Question: I got a layout, where I need to draw line between two sub views (between the two centers), but witouth the line overlapping the views themself
I succeeded draw line between the two centers using:
'''
final int lineStartX = ((LayoutParams) viewA.getLayoutParams()).leftMargin + (viewA.getMeasuredWidth() / 2);
final int lineStartY = ((LayoutParams) viewA.getLayoutParams()).topMargin + (viewA.getMeasuredHeight() / 2);
final int lineEndX = ((LayoutParams) viewB.getLayoutParams()).leftMargin + (viewB.getMeasuredWidth() / 2);
final int lineEndY = ((LayoutParams) viewB.getLayoutParams()).topMargin + (viewB.getMeasuredHeight() / 2);
canvas.drawLine(lineStartX, lineStartY, lineEndX, lineEndY, mLinePaint);
'''
But the line is visible on the views area also.
Drawing the views on the line is not considered as solution, because the views background should be transparent
How do I achieve that?
Thanks in advance!

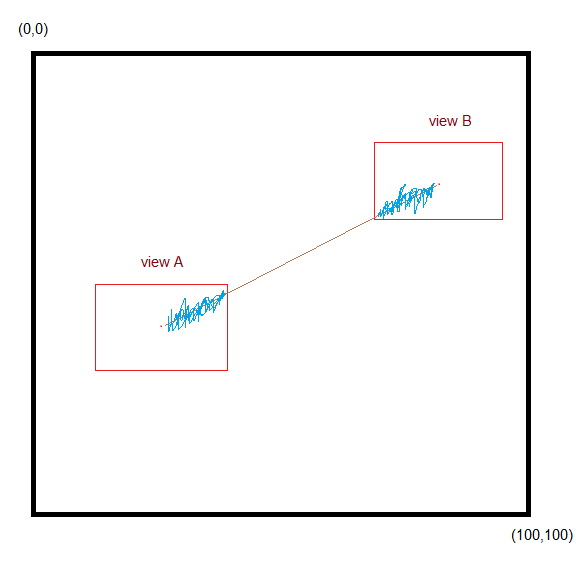
Answer: Well I finally did it with my own implementation using Similar Triangles formula:
<URL>